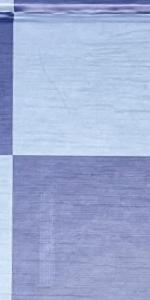
Label: Empty